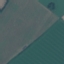
Land use / land cover class: AnnualCrop